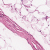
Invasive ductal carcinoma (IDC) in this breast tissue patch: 0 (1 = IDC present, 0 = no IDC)